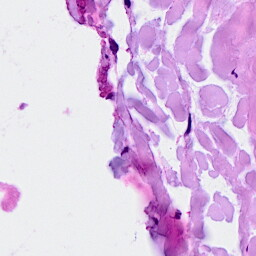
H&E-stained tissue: Breast